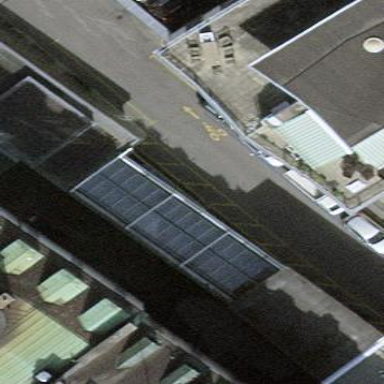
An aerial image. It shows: View of roof of building.